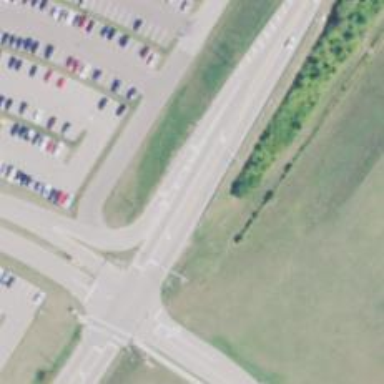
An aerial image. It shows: Tertiary road.